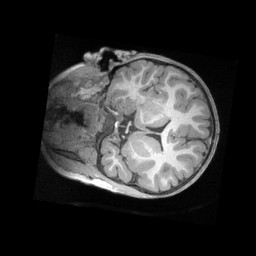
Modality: T1w
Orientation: coronal
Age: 4
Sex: female
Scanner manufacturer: siemens
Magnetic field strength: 3 T
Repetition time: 2.53 s
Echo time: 0.00164 s